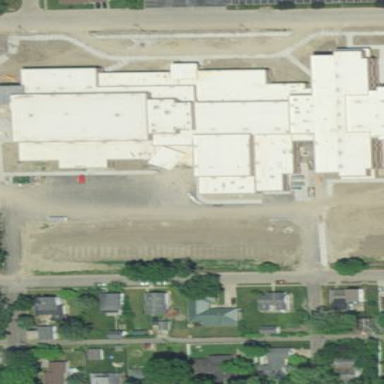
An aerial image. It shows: School building.